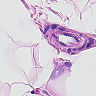
Metastatic tissue present: no